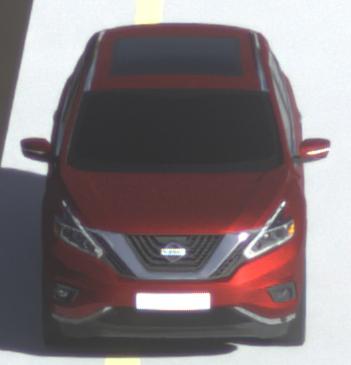
Make: Nissan
Model: Murano
Detailed model: Gen. 3 Z52
Model produced from: 2015
Doors: 5
Color: red
Road condition: dry road
Daytime: morning or afternoon
Contrast: high contrast